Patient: sex M, age 30
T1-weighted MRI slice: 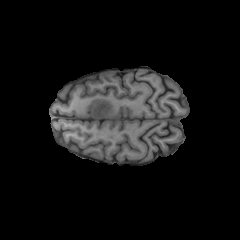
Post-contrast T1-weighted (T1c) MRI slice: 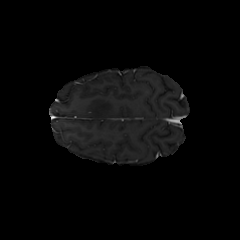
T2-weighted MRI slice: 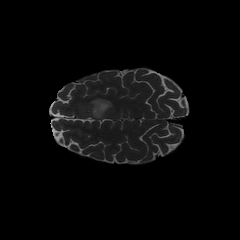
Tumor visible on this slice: yes
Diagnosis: Astrocytoma, IDH-mutant
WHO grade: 2